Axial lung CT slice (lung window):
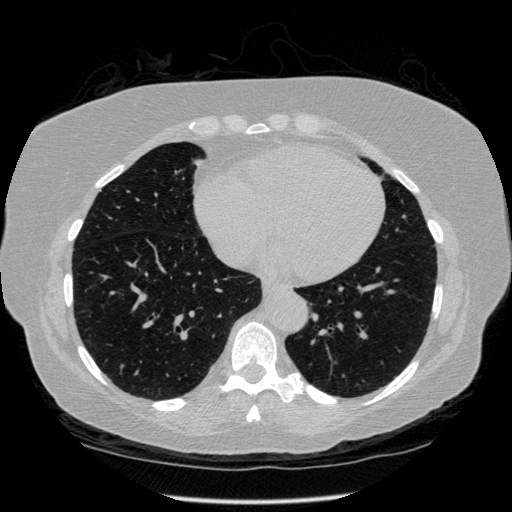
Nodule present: no